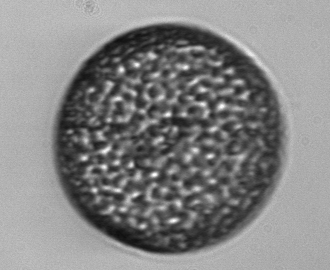
Label: Coscinodiscus